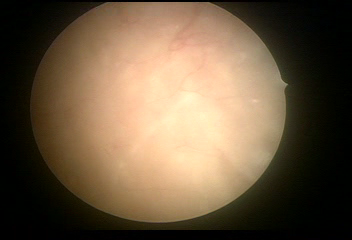
Modality: WLC
Class: Normal mucosa
Bladder cancer association: No